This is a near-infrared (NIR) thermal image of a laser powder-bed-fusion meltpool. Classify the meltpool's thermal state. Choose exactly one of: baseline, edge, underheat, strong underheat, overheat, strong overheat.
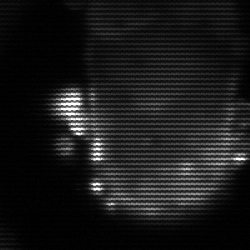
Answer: baseline